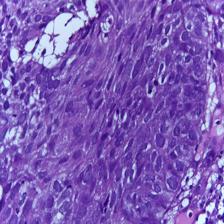
Diagnosis: OSCC